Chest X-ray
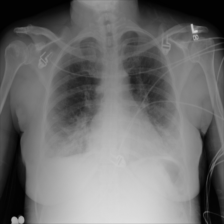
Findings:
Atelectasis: negative
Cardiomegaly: negative
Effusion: negative
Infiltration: negative
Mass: negative
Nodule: negative
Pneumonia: negative
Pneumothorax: negative
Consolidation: negative
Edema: negative
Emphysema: negative
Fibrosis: negative
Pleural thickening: negative
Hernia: negative